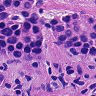
Metastatic tissue present: yes